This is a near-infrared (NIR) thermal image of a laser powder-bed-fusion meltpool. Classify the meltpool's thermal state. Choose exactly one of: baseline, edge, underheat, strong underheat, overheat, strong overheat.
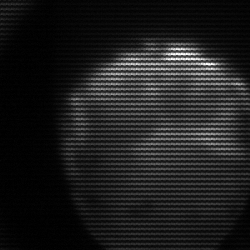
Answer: edge